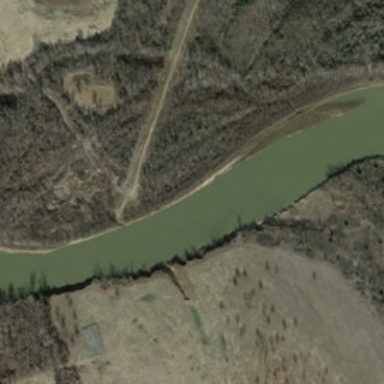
Many green trees and some bareland are in two sides of a curved river .